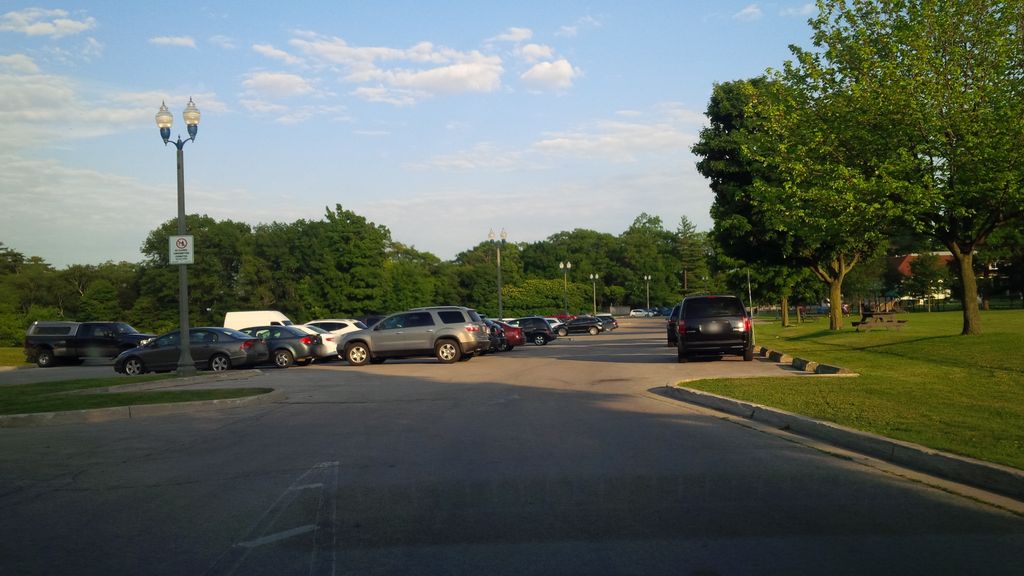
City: hamilton